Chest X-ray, AP view. Patient: 40 years old, sex M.
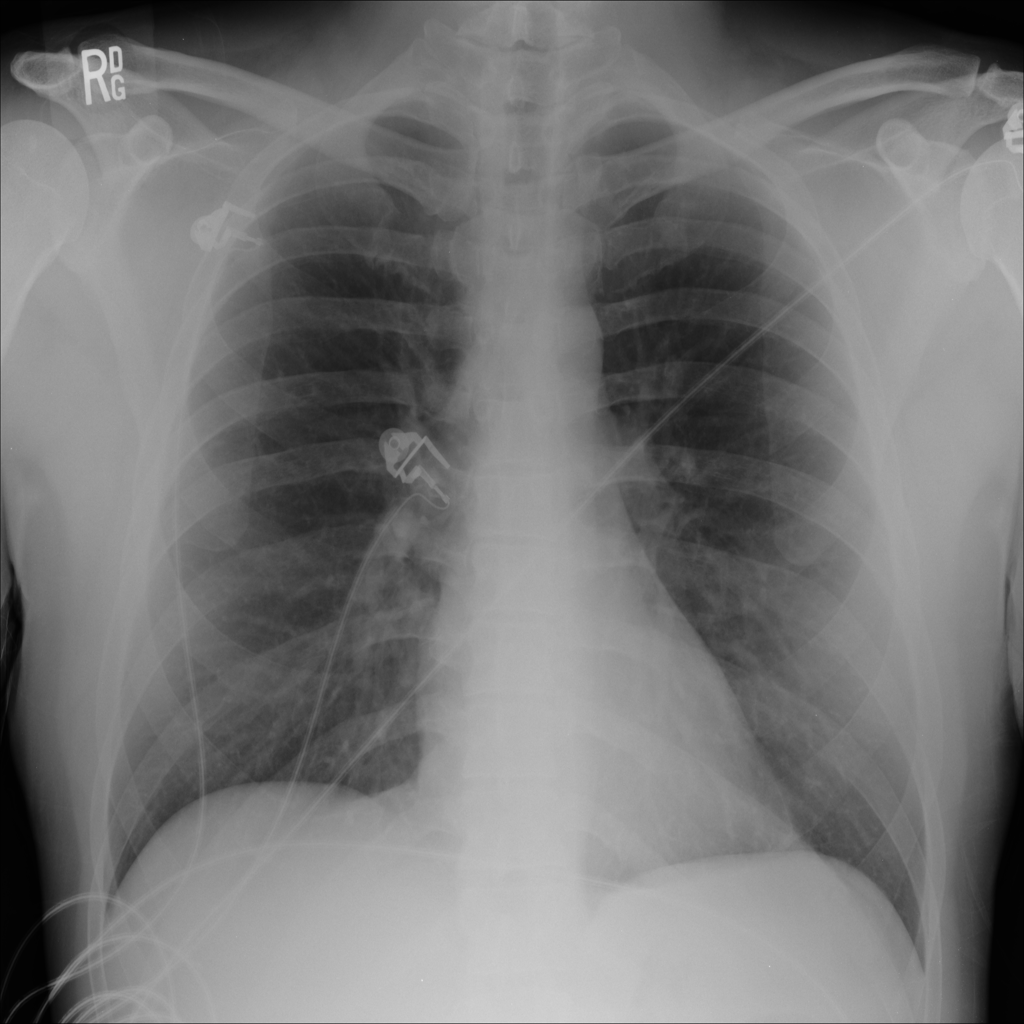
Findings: No Finding